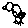
Label: bird